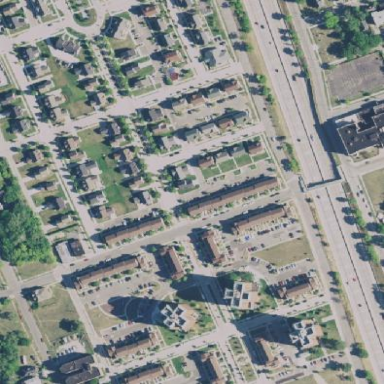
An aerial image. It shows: Residential area with apartments.